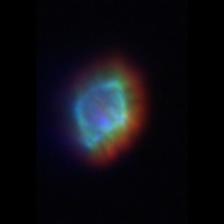
Taxon: Gyrodinium
Group: Dinoflagellates